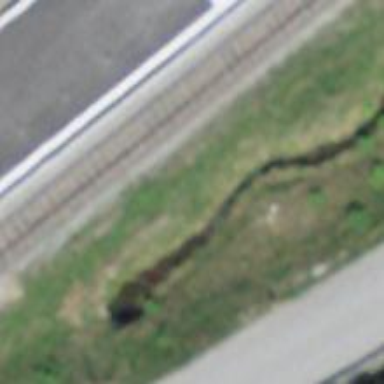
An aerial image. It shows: Stop for narrow gauge railways at public transport stop position.